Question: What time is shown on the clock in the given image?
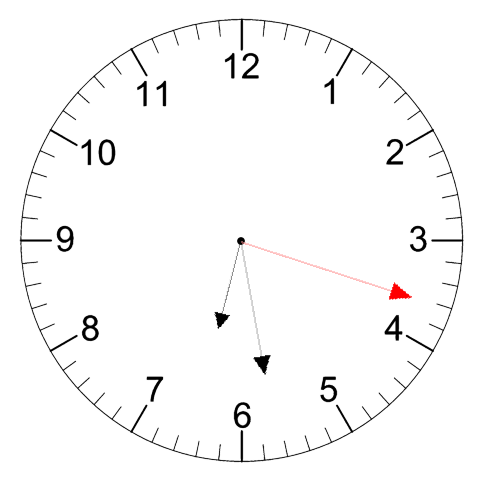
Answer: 06:28:18